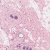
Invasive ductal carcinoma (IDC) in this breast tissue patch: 0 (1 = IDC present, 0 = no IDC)